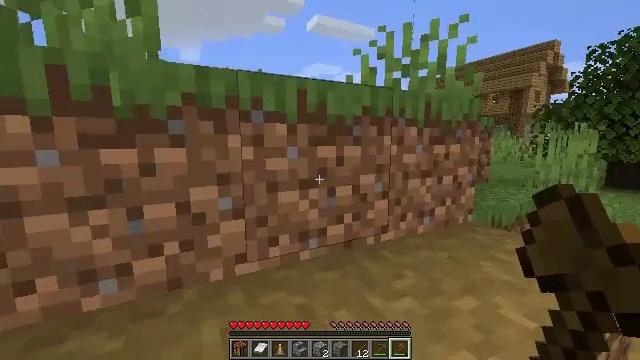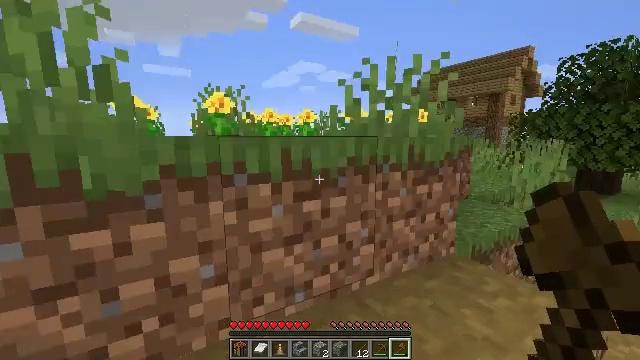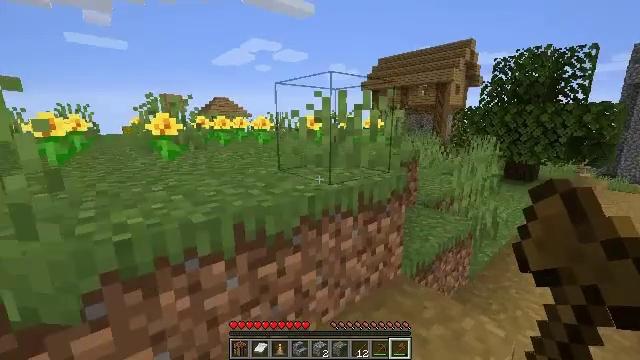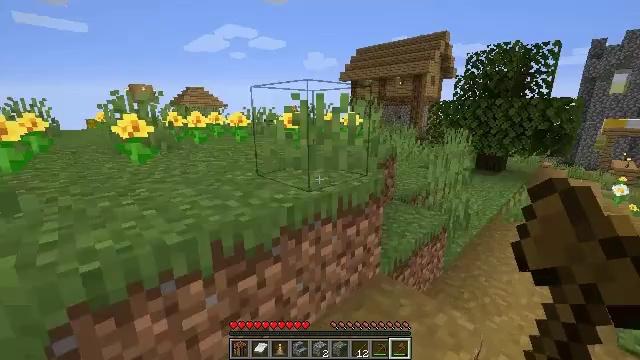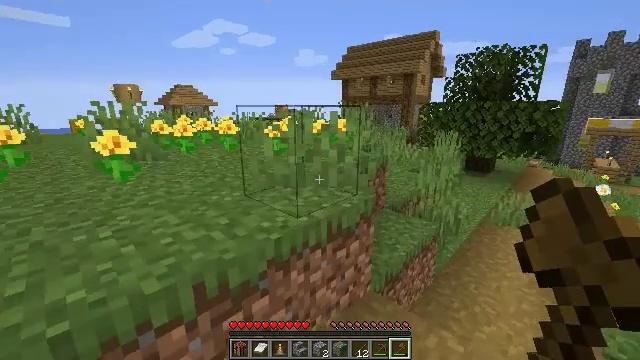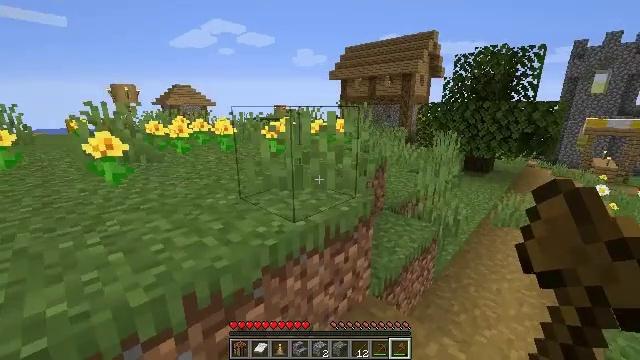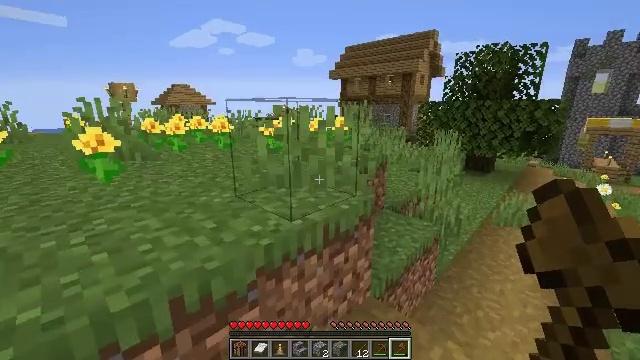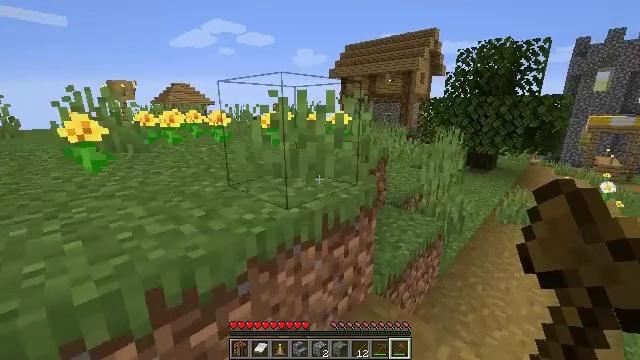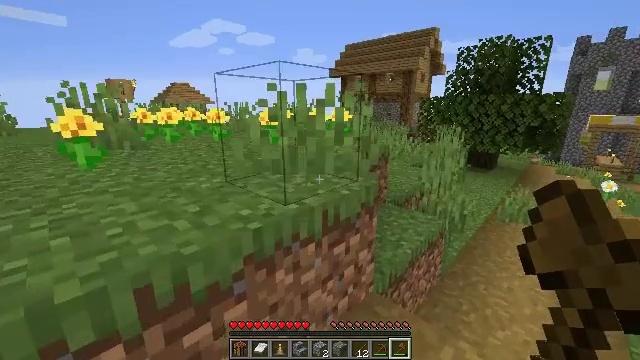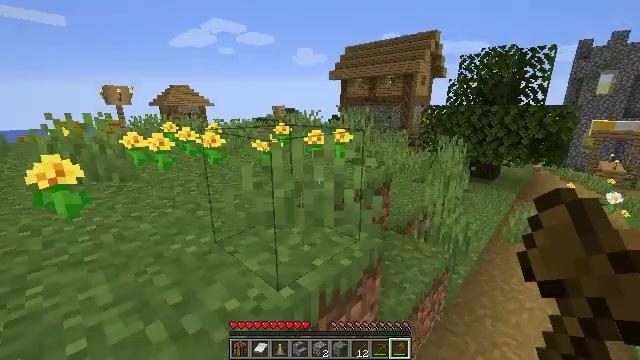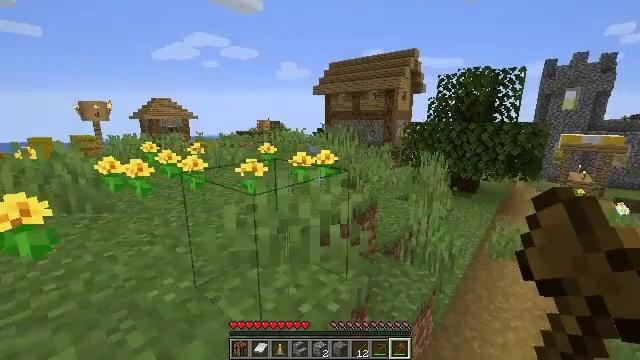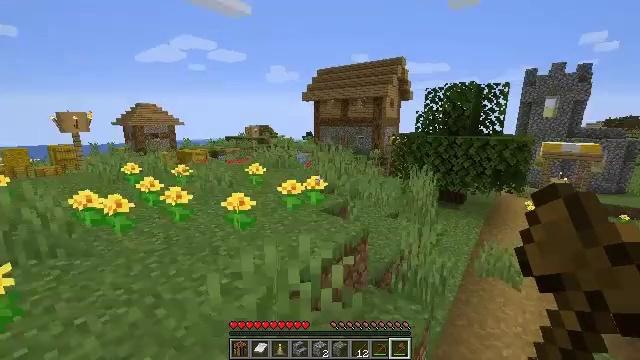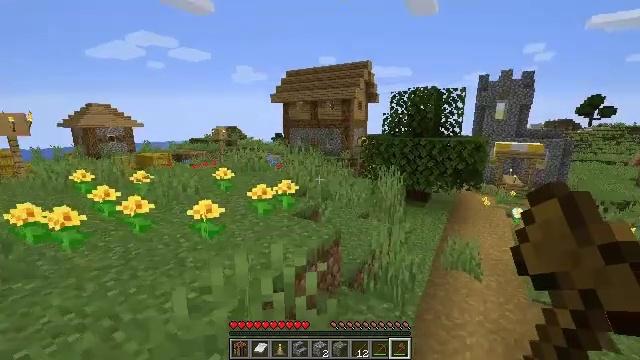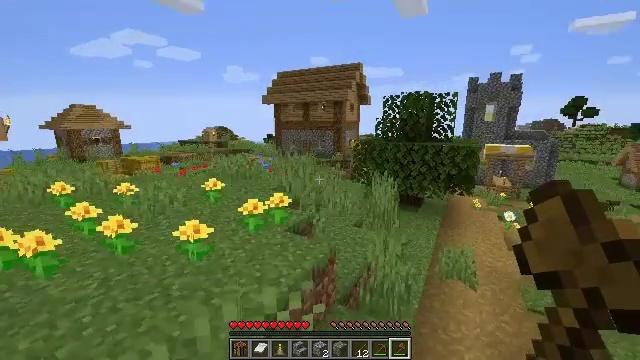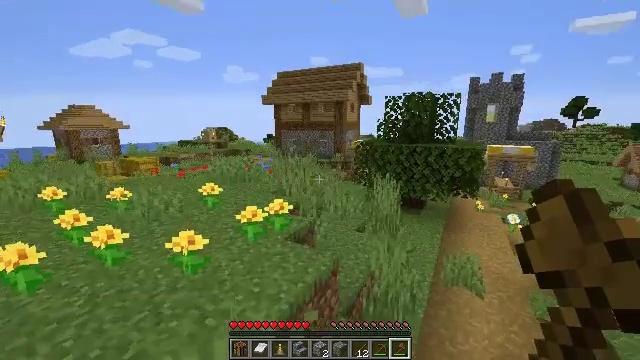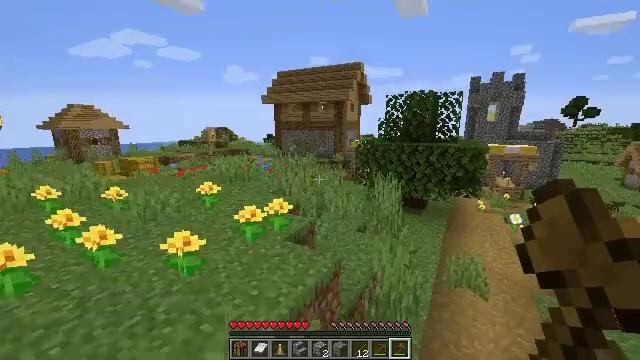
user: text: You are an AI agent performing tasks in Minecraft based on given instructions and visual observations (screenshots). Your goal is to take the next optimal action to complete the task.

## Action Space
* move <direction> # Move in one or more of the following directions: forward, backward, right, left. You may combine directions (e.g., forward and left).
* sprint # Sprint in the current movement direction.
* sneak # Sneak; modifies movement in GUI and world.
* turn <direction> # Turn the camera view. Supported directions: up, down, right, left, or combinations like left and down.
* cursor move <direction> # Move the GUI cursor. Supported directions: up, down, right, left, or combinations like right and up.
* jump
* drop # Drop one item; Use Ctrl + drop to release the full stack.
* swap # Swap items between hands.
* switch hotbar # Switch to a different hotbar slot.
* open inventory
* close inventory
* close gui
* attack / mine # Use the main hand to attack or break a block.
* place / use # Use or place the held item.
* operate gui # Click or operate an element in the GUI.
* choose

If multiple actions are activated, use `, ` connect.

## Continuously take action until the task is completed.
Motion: motion action
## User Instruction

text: Recover the brewing stand by mining it.
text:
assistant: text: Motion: move forward, turn right, jump
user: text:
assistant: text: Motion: move forward, turn right and down, jump
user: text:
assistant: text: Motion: move forward, turn right and down, jump
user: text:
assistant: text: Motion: move forward, turn right, jump
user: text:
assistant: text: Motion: move forward, jump
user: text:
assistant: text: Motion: move forward
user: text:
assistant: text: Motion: move forward
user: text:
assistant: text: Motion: move forward, jump
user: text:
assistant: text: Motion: move forward, jump
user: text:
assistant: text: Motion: move forward, turn right and up, jump
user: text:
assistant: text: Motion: move forward, turn right, jump
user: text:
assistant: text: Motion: move forward, turn right, jump
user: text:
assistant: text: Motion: move forward, turn right, jump
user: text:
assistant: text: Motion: move forward
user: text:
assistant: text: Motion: move forward
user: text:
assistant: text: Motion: move forward and move left
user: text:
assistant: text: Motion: move forward and move left, turn right
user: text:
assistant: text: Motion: move forward and move left, turn right
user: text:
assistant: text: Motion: move forward and move left, turn right
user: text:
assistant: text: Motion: move forward and move left, turn right
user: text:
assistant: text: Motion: move forward and move left
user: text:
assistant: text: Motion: move forward and move left
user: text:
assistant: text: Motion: move forward and move left
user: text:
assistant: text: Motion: move forward and move left
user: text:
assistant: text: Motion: move forward and move left, turn right and down
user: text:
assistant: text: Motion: move forward and move left, turn right and down
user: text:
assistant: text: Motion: move forward and move left, turn right and down
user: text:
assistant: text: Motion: move forward and move left
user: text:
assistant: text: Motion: move forward and move left
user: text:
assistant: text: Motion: move forward and move left